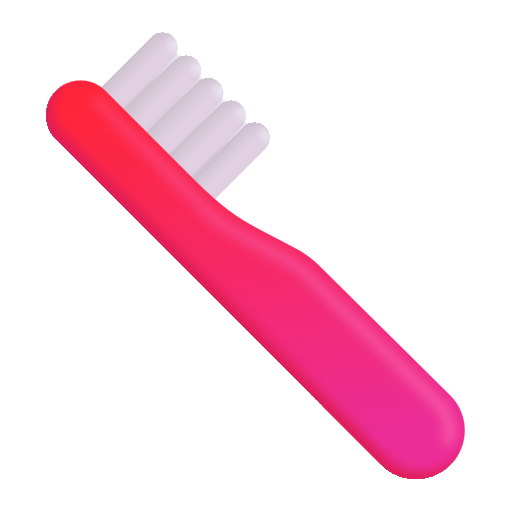
toothbrush color